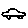
Label: car